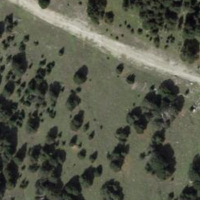
EUNIS habitat code: 43
Species observed at this site:
Kalmia procumbens
Dryas octopetala
Anthyllis vulneraria
Silene acaulis